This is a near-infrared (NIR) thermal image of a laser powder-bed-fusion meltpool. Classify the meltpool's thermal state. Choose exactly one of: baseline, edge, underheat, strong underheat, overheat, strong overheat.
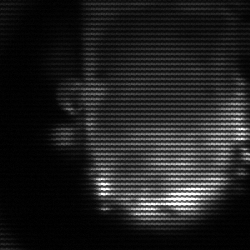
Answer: baseline